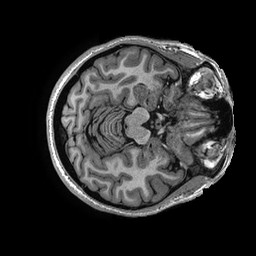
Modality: T1w
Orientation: axial
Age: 36
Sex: female
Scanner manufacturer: ge
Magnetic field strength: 3 T
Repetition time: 0.006952 s
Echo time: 0.00292 s